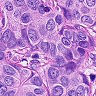
Metastatic tissue present: yes